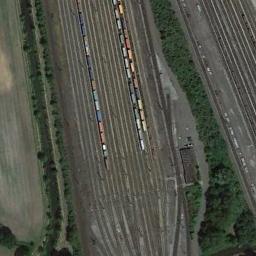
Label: railway